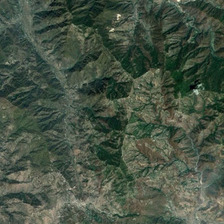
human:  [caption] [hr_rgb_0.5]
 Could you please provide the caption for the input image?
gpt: it is a piece of green mountain .

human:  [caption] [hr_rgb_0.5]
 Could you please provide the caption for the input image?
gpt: it is a piece of green mountain .

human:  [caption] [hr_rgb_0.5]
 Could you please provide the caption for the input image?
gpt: it is a piece of green mountain .

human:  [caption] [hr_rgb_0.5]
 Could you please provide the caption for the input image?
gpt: it is a piece of green mountain .

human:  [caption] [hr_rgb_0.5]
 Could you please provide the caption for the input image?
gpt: it is a piece of green mountain .